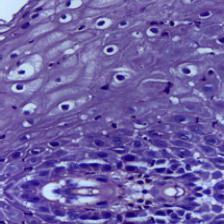
Diagnosis: OSCC